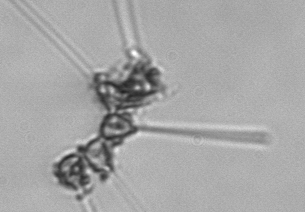
Label: Asterionellopsis_glacialis